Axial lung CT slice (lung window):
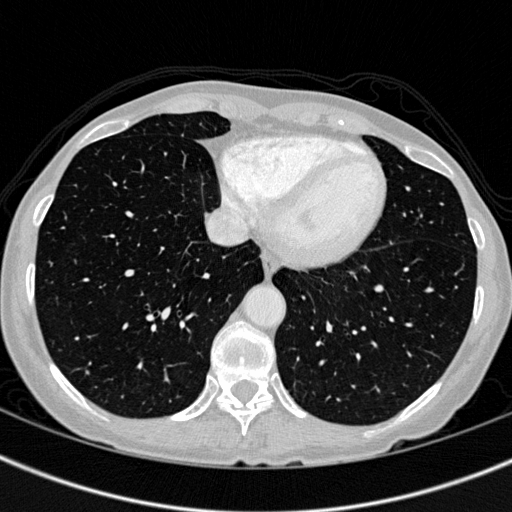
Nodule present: no